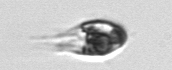
Label: Balanion